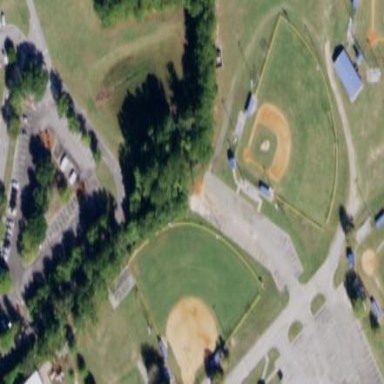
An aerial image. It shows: Baseball pitch for leisure land.